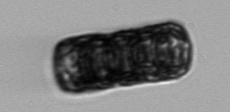
Label: Paralia_sulcata